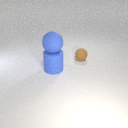
large blue rubber sphere above large blue rubber cylinder